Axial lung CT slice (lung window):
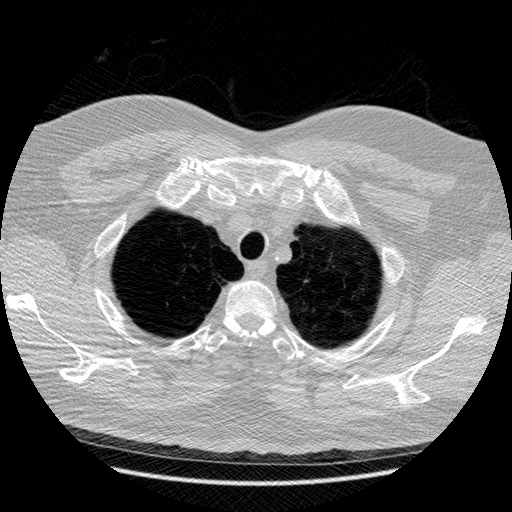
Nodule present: no